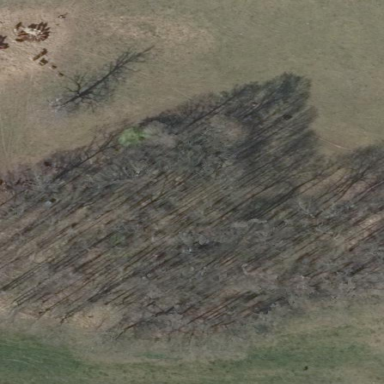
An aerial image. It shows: Deciduous forest dominated by broadleaved trees.